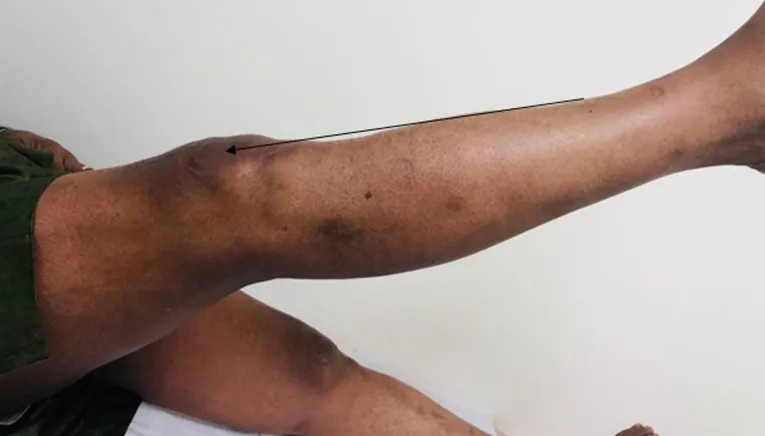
range of motion six (6) at months post-surgery.
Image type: medical_photograph (skin_photograph)